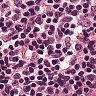
Metastatic tissue present: no